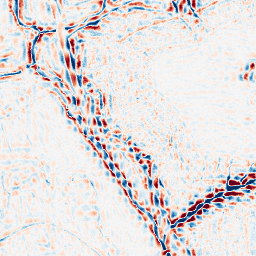
Category: wavelet
Decomposition family: wavelet_dwt
Decomposition parameters: wavelet: db4
level: 3
Upsampling method: bicubic_16x
Upsampling parameters: scale: 16
Upsampling scale: 16